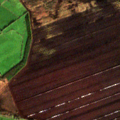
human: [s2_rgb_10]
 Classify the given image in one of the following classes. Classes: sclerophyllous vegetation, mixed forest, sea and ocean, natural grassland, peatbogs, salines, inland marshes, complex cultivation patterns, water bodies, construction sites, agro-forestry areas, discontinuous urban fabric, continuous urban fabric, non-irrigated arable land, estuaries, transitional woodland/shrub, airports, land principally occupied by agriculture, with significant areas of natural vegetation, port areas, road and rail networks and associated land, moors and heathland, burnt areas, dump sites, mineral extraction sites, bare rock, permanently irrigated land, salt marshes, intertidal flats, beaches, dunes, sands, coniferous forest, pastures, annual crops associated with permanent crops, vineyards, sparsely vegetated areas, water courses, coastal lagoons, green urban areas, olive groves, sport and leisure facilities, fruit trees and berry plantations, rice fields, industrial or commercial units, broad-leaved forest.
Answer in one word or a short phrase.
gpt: pastures, peatbogs